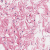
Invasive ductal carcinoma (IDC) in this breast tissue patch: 0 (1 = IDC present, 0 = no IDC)